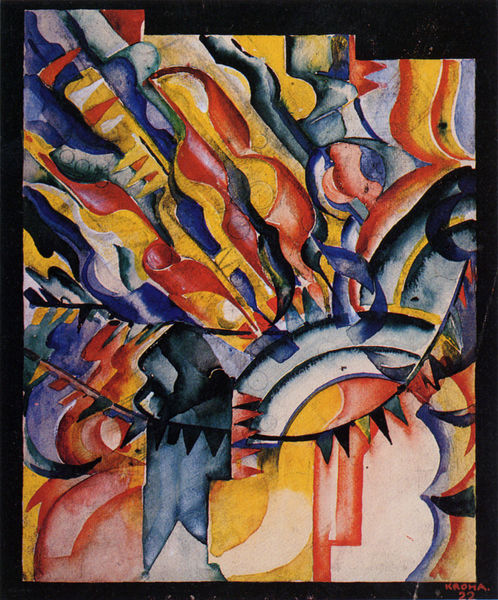
Titel: Sipario per Matej Poctivy
Künstler: Jirí Kroha
Standort: Praha
Institution: Národní galerie v Praze
Schlagwörter: blau, gelb, bunt, geschwungen, weiss, rot, expressionismus, malerei, rahmen, bogen, moderne, abstrakt, farben, modern, formen, linien, rand, dynamik, zacken